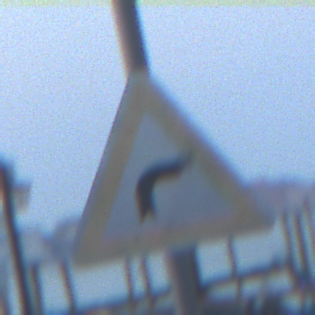
Verkehrszeichen: KurveRechts
Umgebung: Outdoor, Urban
Tageszeit: Dawn
Wetter: Clear
Licht: Natural
Jahreszeit: NotSpecified
Kontrast: LowContrast